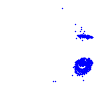
Particle: electron